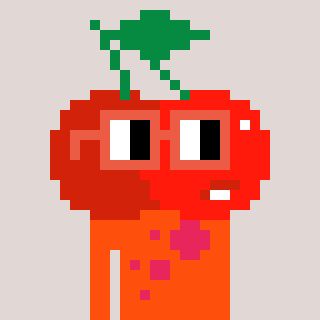
a pixel art character with square orange glasses, a cherry-shaped head and a orange-colored body on a warm background